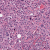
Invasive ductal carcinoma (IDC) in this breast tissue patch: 1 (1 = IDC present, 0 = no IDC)